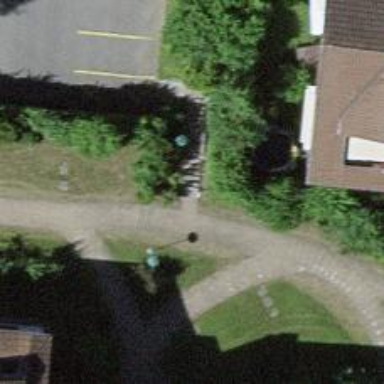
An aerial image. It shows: Road with steps.